Question: I have the following table:

My task is:
I tried the following:
'''
SELECT S.ITEMNO,S.EVENTID, S.ROOMID, T.TOTAL
FROM SELECTEDITEM S JOIN
(SELECT EVENTID, SUM(UNIT_COUNT) AS TOTAL
FROM SELECTEDITEM
GROUP BY EVENTID) AS T
ON S.ITEMNO=T.ITEMNO;
---------+---------+---------+---------+---------+---------+---------+---------
DSNT408I SQLCODE = -206, ERROR: T.ITEMNO IS NOT VALID IN THE CONTEXT WHERE IT
IS USED
'''
Why is it not working? Can I join an existing table with one that has been just generated?
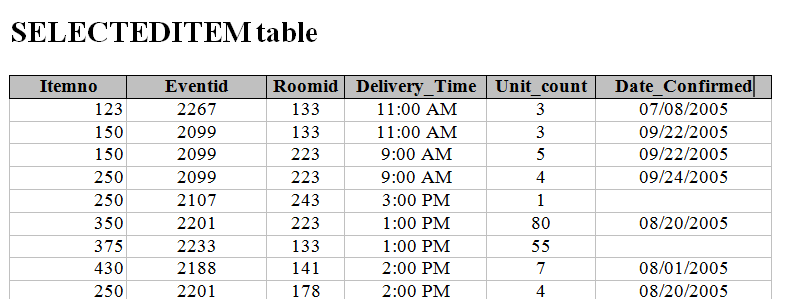
Answer: Are you sure you didn't want
'''
SELECT S.ITEMNO,S.EVENTID, S.ROOMID, T.TOTAL
FROM SELECTEDITEM S
JOIN (SELECT EVENTID, SUM(UNIT_COUNT) AS TOTAL
FROM SELECTEDITEM
GROUP BY EVENTID) AS T
ON S.EVENTID=T.EVENTID;
'''
The problem is that your subselect does not have an 't.ITEMNO' column, so the 'ON' clause wouldn't work.